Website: crate-barrel
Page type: newsletter-management
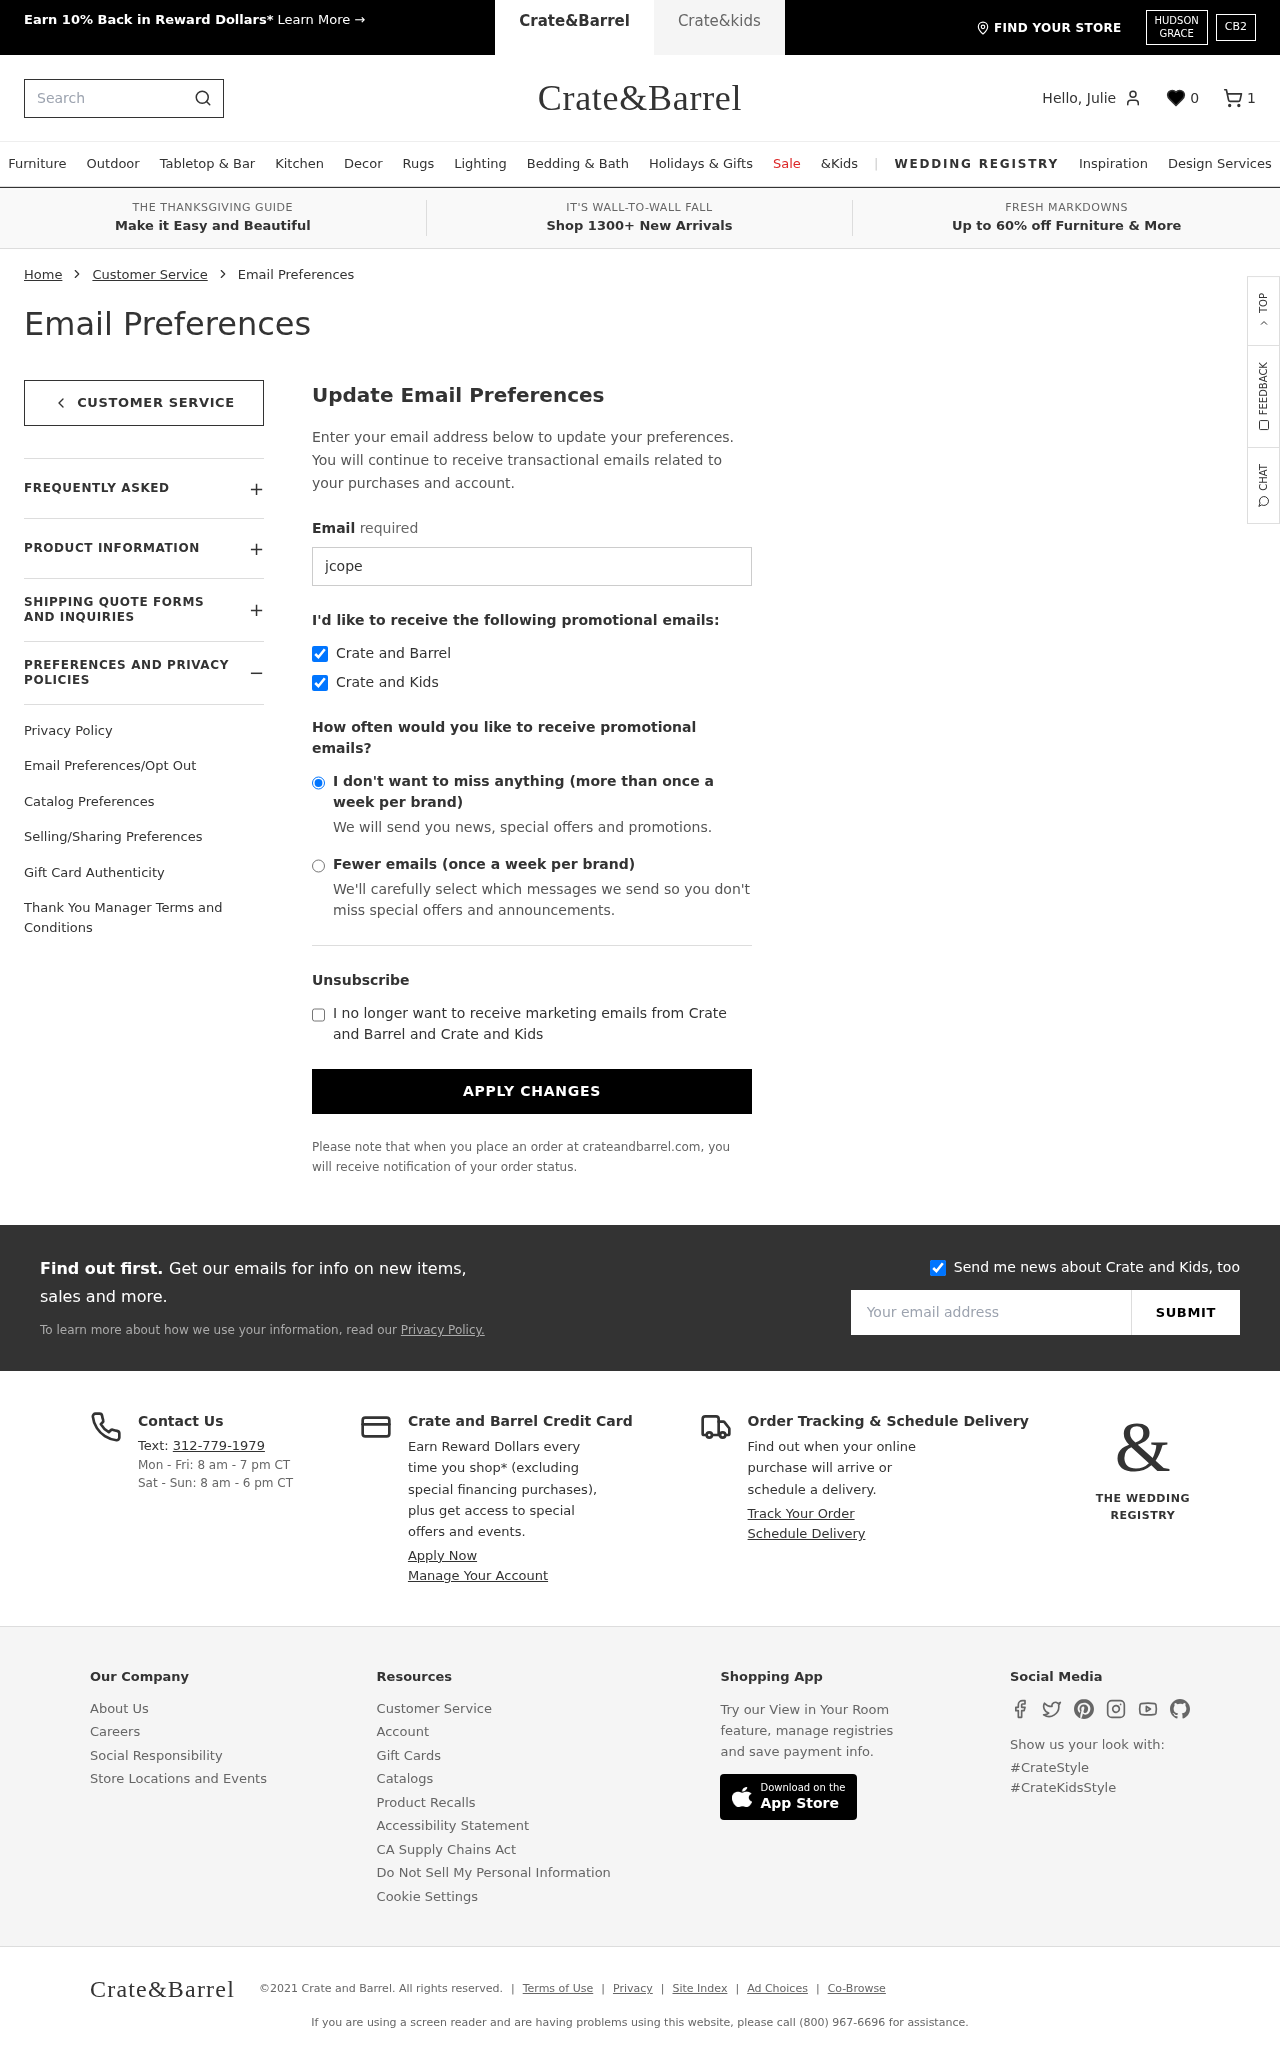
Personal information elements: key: PII_EMAIL
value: jcopeland@gmail.com
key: PII_FIRSTNAME
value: Julie
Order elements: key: ORDER_NUM_ITEMS
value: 1
Search elements: key: HEADER_SEARCH
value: Search
Other elements: key: FAVORITES_COUNT
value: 0